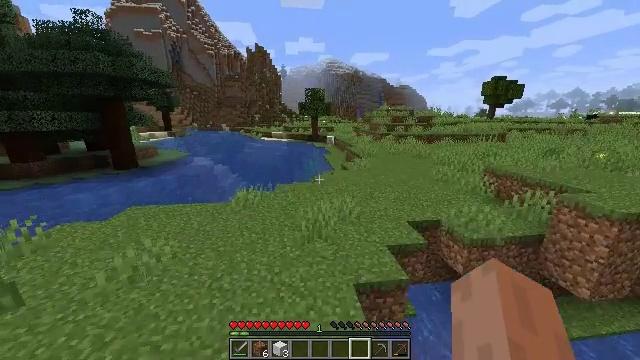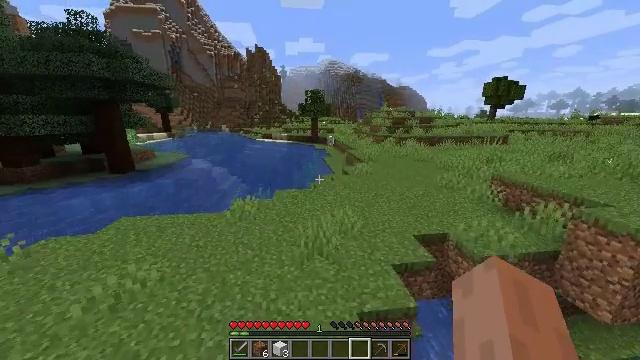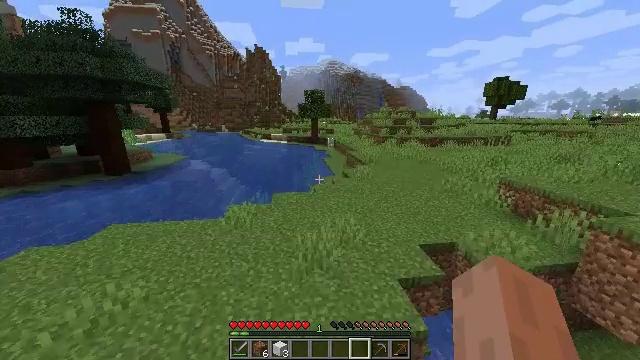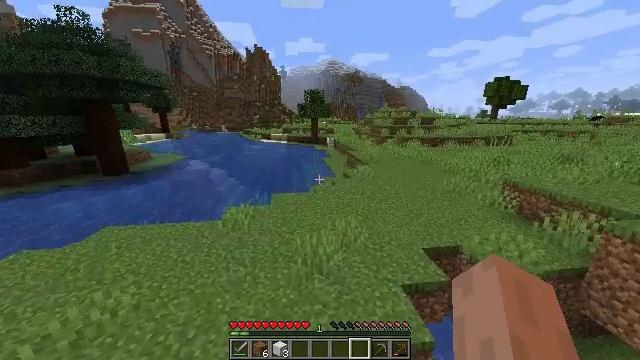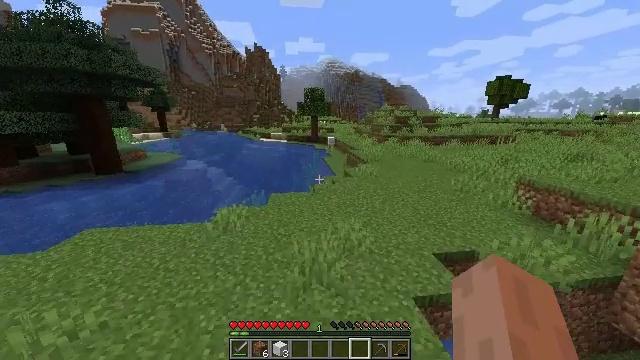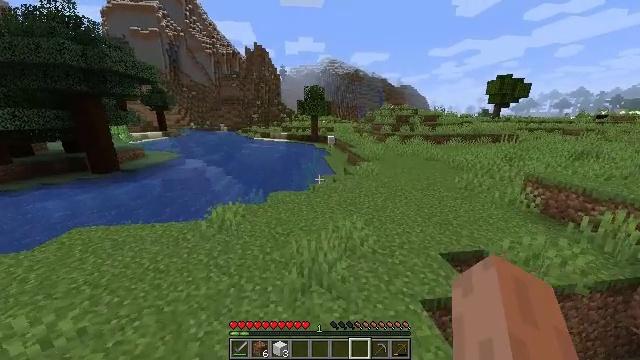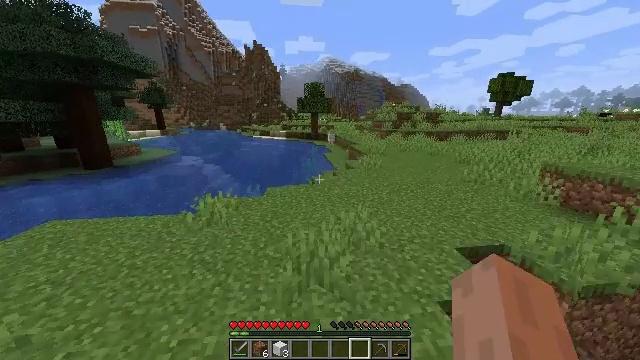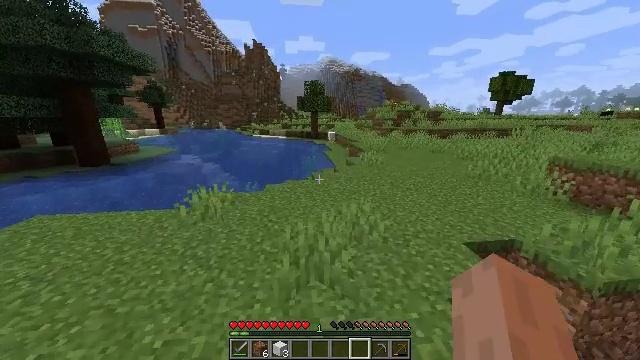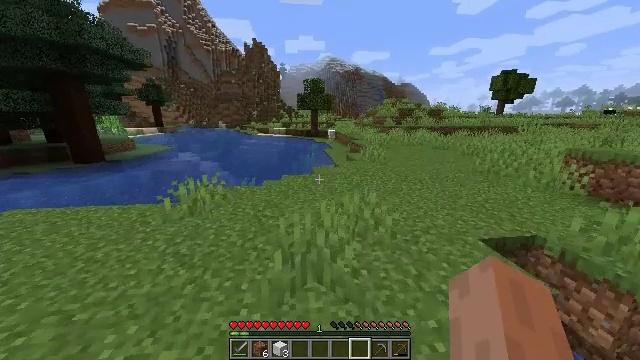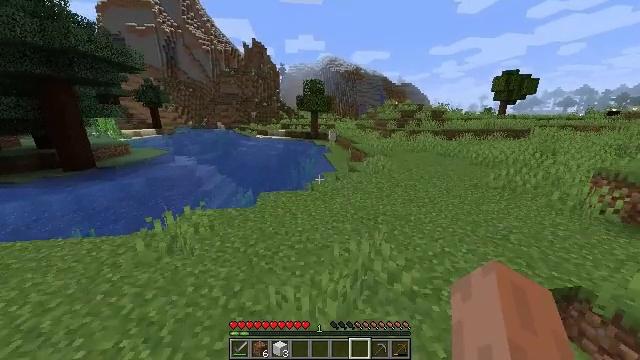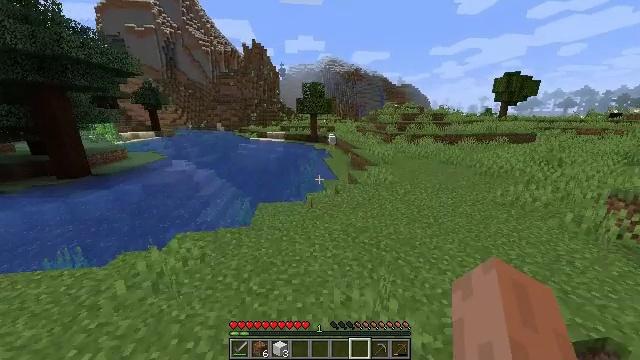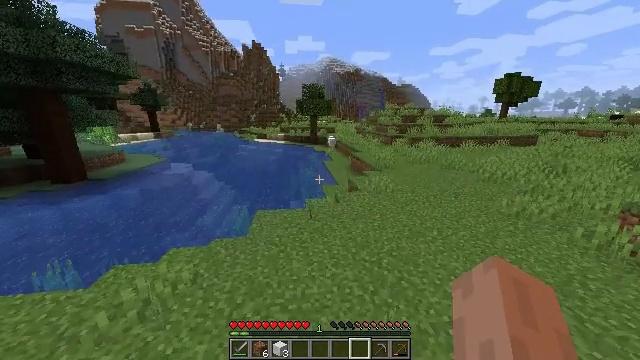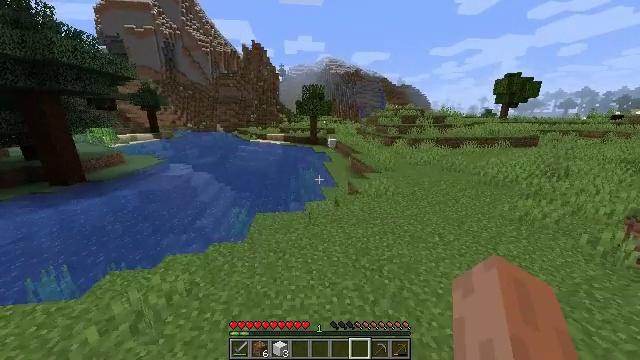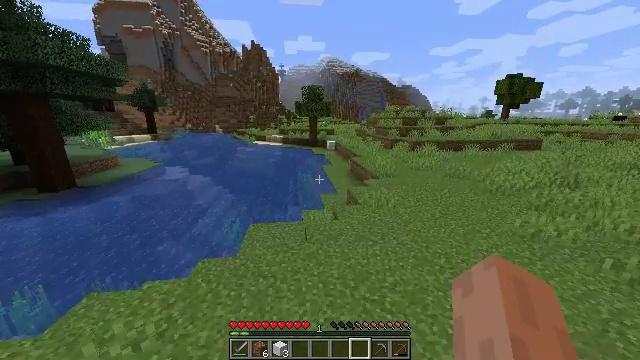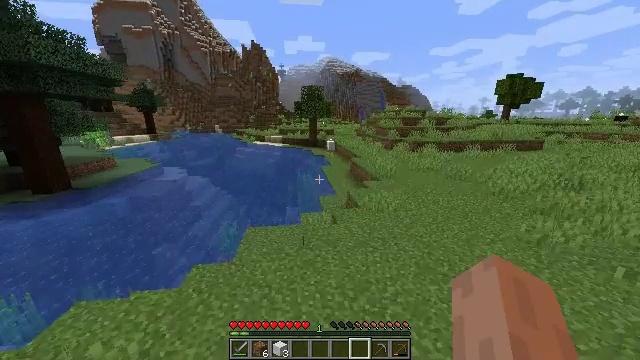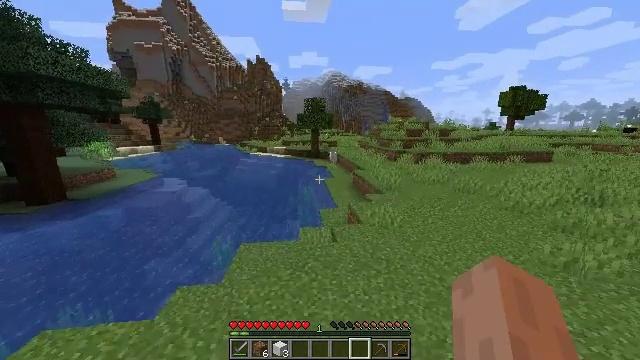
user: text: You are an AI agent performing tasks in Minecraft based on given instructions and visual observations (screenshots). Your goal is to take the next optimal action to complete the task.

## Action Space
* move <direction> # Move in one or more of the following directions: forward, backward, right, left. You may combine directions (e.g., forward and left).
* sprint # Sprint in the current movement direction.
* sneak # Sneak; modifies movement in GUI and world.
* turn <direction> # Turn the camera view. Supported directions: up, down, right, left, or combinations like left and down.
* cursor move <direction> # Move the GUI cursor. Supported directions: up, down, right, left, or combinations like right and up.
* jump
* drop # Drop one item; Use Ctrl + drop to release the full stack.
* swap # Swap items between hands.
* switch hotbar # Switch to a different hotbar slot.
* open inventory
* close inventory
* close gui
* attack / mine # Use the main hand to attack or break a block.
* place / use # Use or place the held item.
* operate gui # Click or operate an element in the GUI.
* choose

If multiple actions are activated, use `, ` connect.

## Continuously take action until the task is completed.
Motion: motion action
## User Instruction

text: Use the furnace to make cooked mutton.
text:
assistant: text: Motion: move forward, jump
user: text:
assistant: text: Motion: move forward, jump
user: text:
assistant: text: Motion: move forward, jump
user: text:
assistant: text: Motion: move forward, jump
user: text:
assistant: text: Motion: move forward, jump
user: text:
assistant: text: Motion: move forward, jump
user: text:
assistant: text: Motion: move forward, jump
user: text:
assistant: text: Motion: move forward, jump
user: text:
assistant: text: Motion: move forward, jump
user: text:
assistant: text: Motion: move forward and move right, jump
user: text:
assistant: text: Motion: move forward and move right, jump
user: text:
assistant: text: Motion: move forward and move right, jump
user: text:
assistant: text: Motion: move forward and move right, jump
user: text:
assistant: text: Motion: move forward and move right, jump
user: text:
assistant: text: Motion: move forward and move right, turn up, jump
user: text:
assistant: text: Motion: move forward and move right, turn left and up, jump
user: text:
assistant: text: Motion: move forward and move right, turn left and up, jump
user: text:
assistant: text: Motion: move forward and move right, turn up, jump
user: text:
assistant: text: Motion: move forward and move right, jump
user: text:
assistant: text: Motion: move forward and move right, jump
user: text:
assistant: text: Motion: move forward and move right, jump
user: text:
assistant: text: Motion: move forward and move right, jump
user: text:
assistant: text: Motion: move forward and move right, jump
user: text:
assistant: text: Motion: move forward and move right, jump
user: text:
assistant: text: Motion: move forward and move right, jump
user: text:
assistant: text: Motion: move forward and move right, jump
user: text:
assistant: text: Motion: move forward and move right, jump
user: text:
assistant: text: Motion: move forward and move right, jump
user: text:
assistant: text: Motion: move forward and move right, jump
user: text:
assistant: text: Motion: move forward and move right, jump